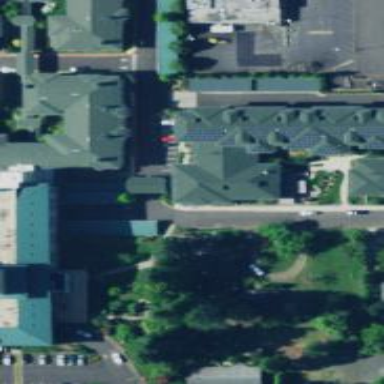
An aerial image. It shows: Urban residential area with nursing home social facility.